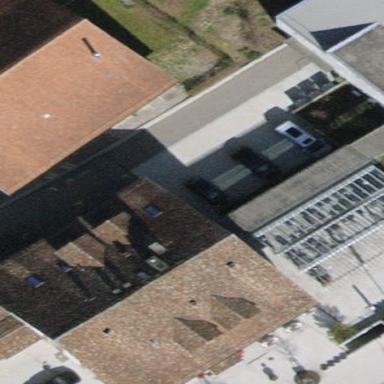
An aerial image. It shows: Restaurant in building.